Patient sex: M
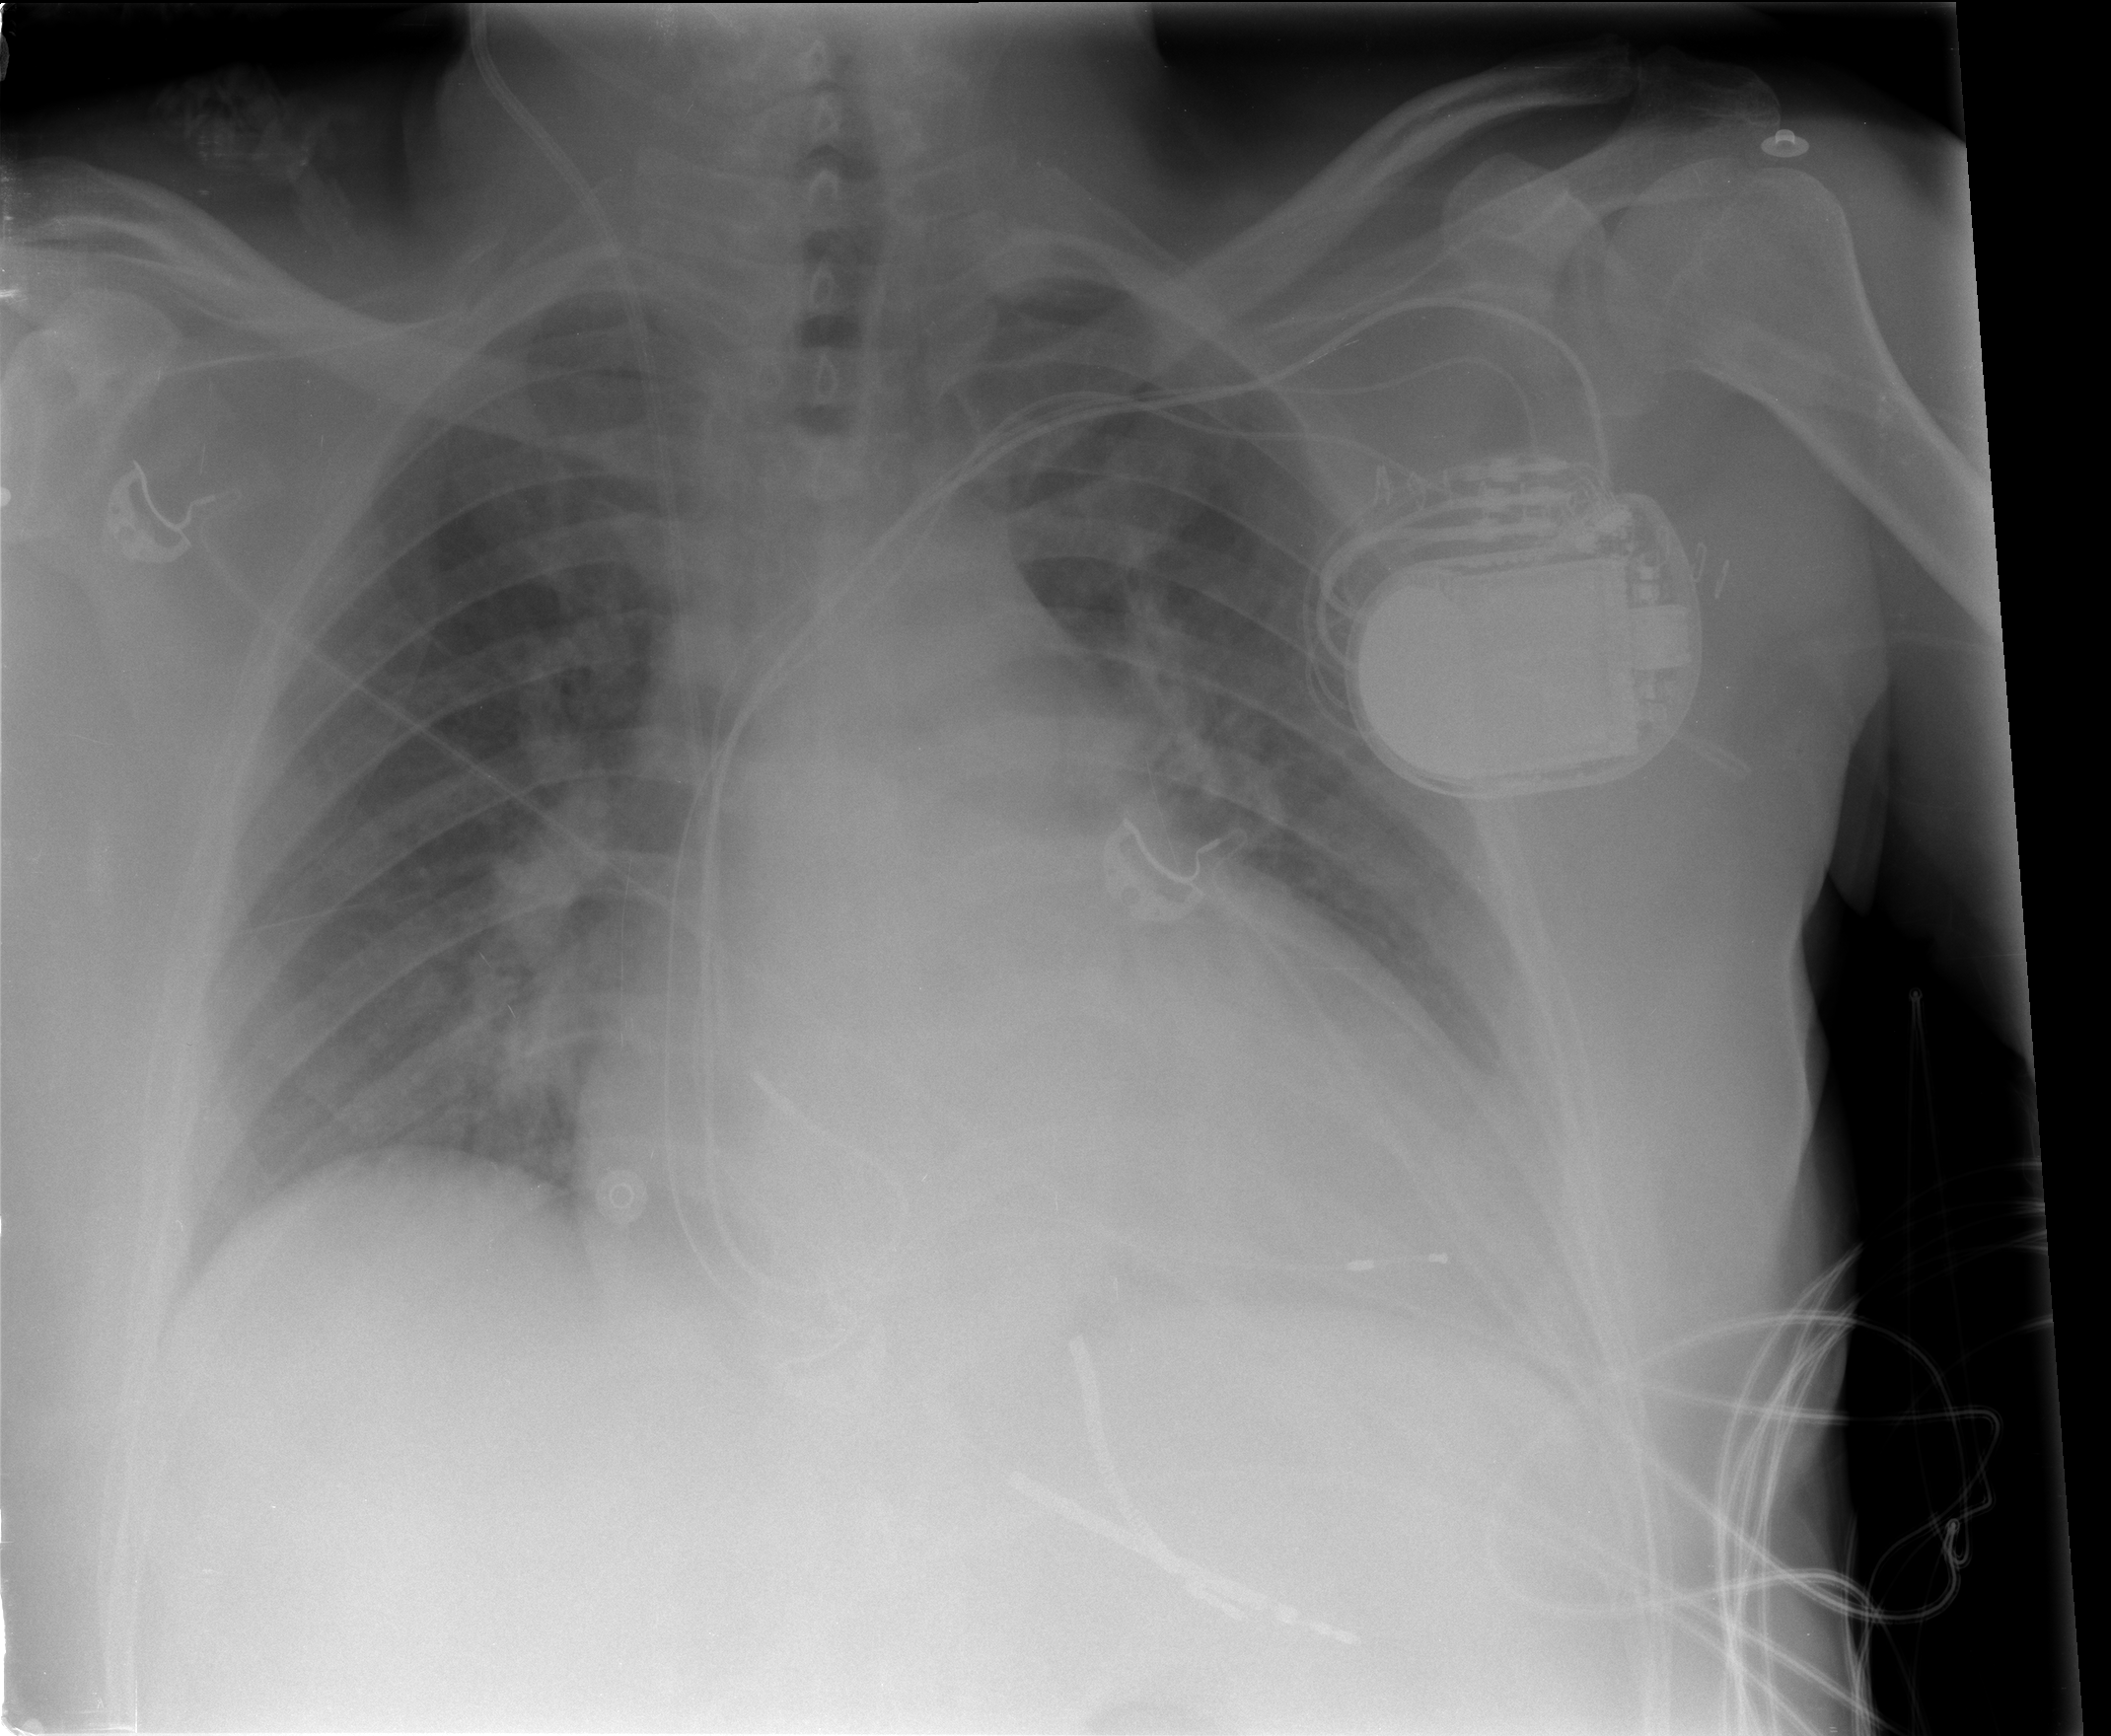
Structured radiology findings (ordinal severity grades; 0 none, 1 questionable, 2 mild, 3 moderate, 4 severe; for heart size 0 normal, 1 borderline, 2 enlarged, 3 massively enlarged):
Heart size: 3
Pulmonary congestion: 2
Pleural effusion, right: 0
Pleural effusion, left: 2
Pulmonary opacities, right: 0
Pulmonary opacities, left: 0
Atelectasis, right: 0
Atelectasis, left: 2